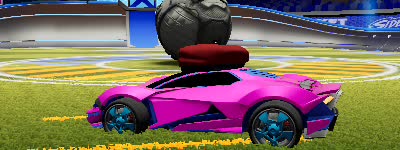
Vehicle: werewolf